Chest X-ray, PA view. Patient: 71 years old, sex M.
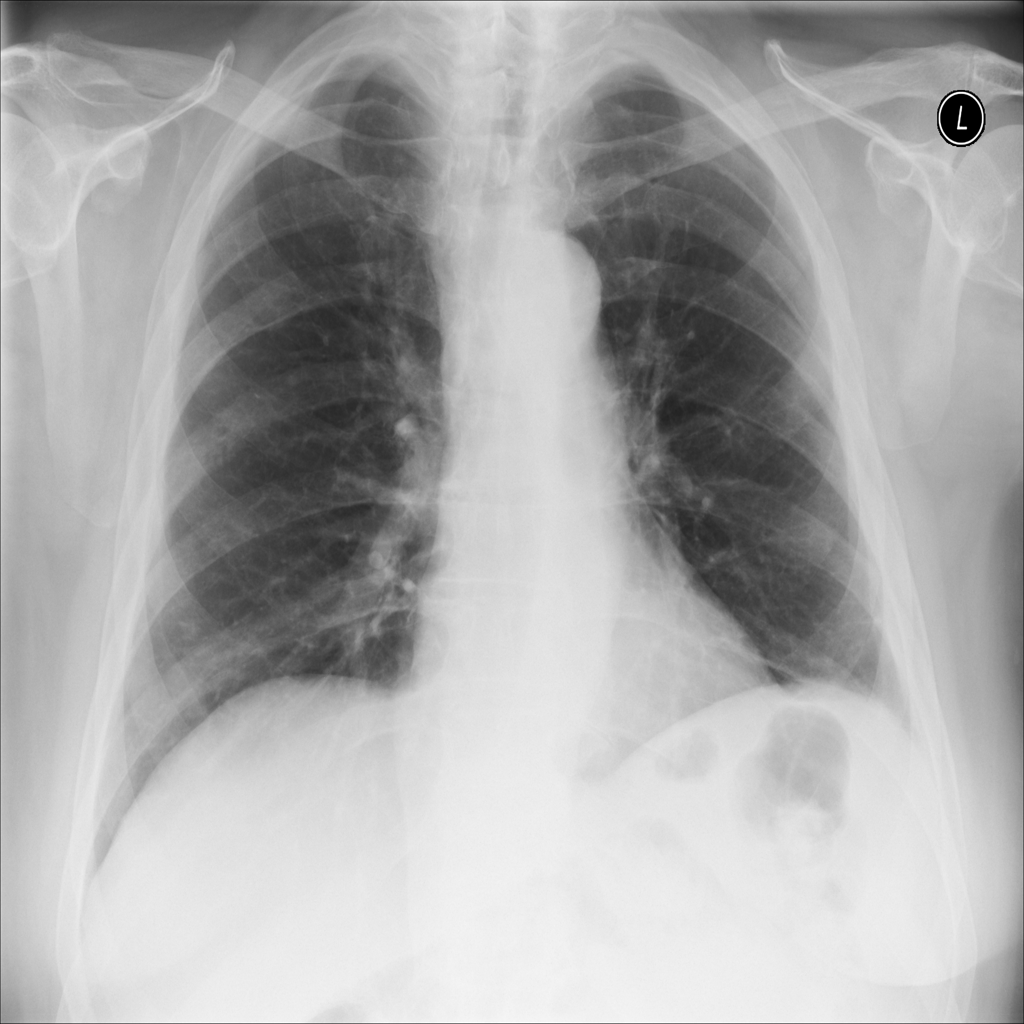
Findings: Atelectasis